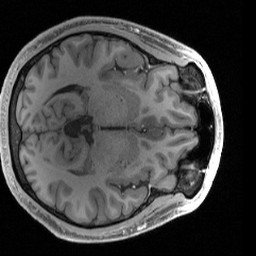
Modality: T1w
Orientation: axial
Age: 21
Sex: male
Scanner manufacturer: siemens
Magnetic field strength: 3 T
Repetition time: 2.4 s
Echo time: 0.00224 s